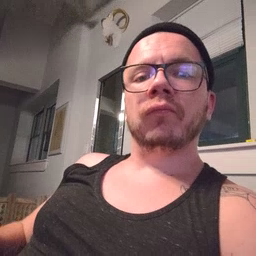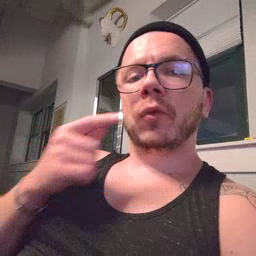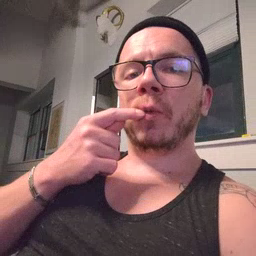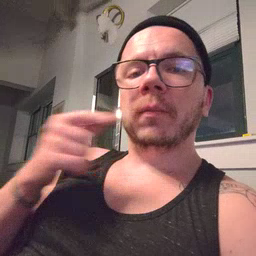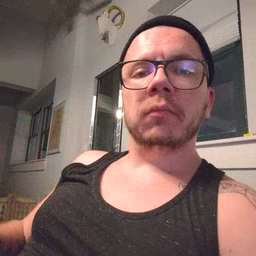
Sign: tooth